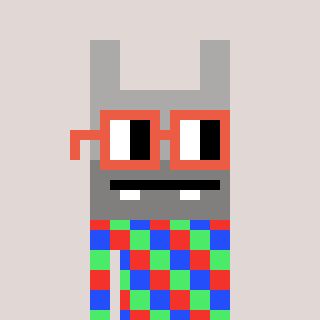
a pixel art character with square orange glasses, a rabbit-shaped head and a red-colored body on a warm background